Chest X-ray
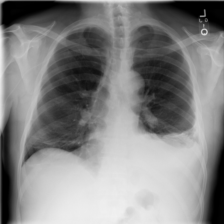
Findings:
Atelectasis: positive
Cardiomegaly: negative
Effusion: positive
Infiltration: negative
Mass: negative
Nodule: negative
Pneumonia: negative
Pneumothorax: negative
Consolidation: negative
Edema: negative
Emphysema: negative
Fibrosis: negative
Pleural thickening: negative
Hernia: negative